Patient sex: M
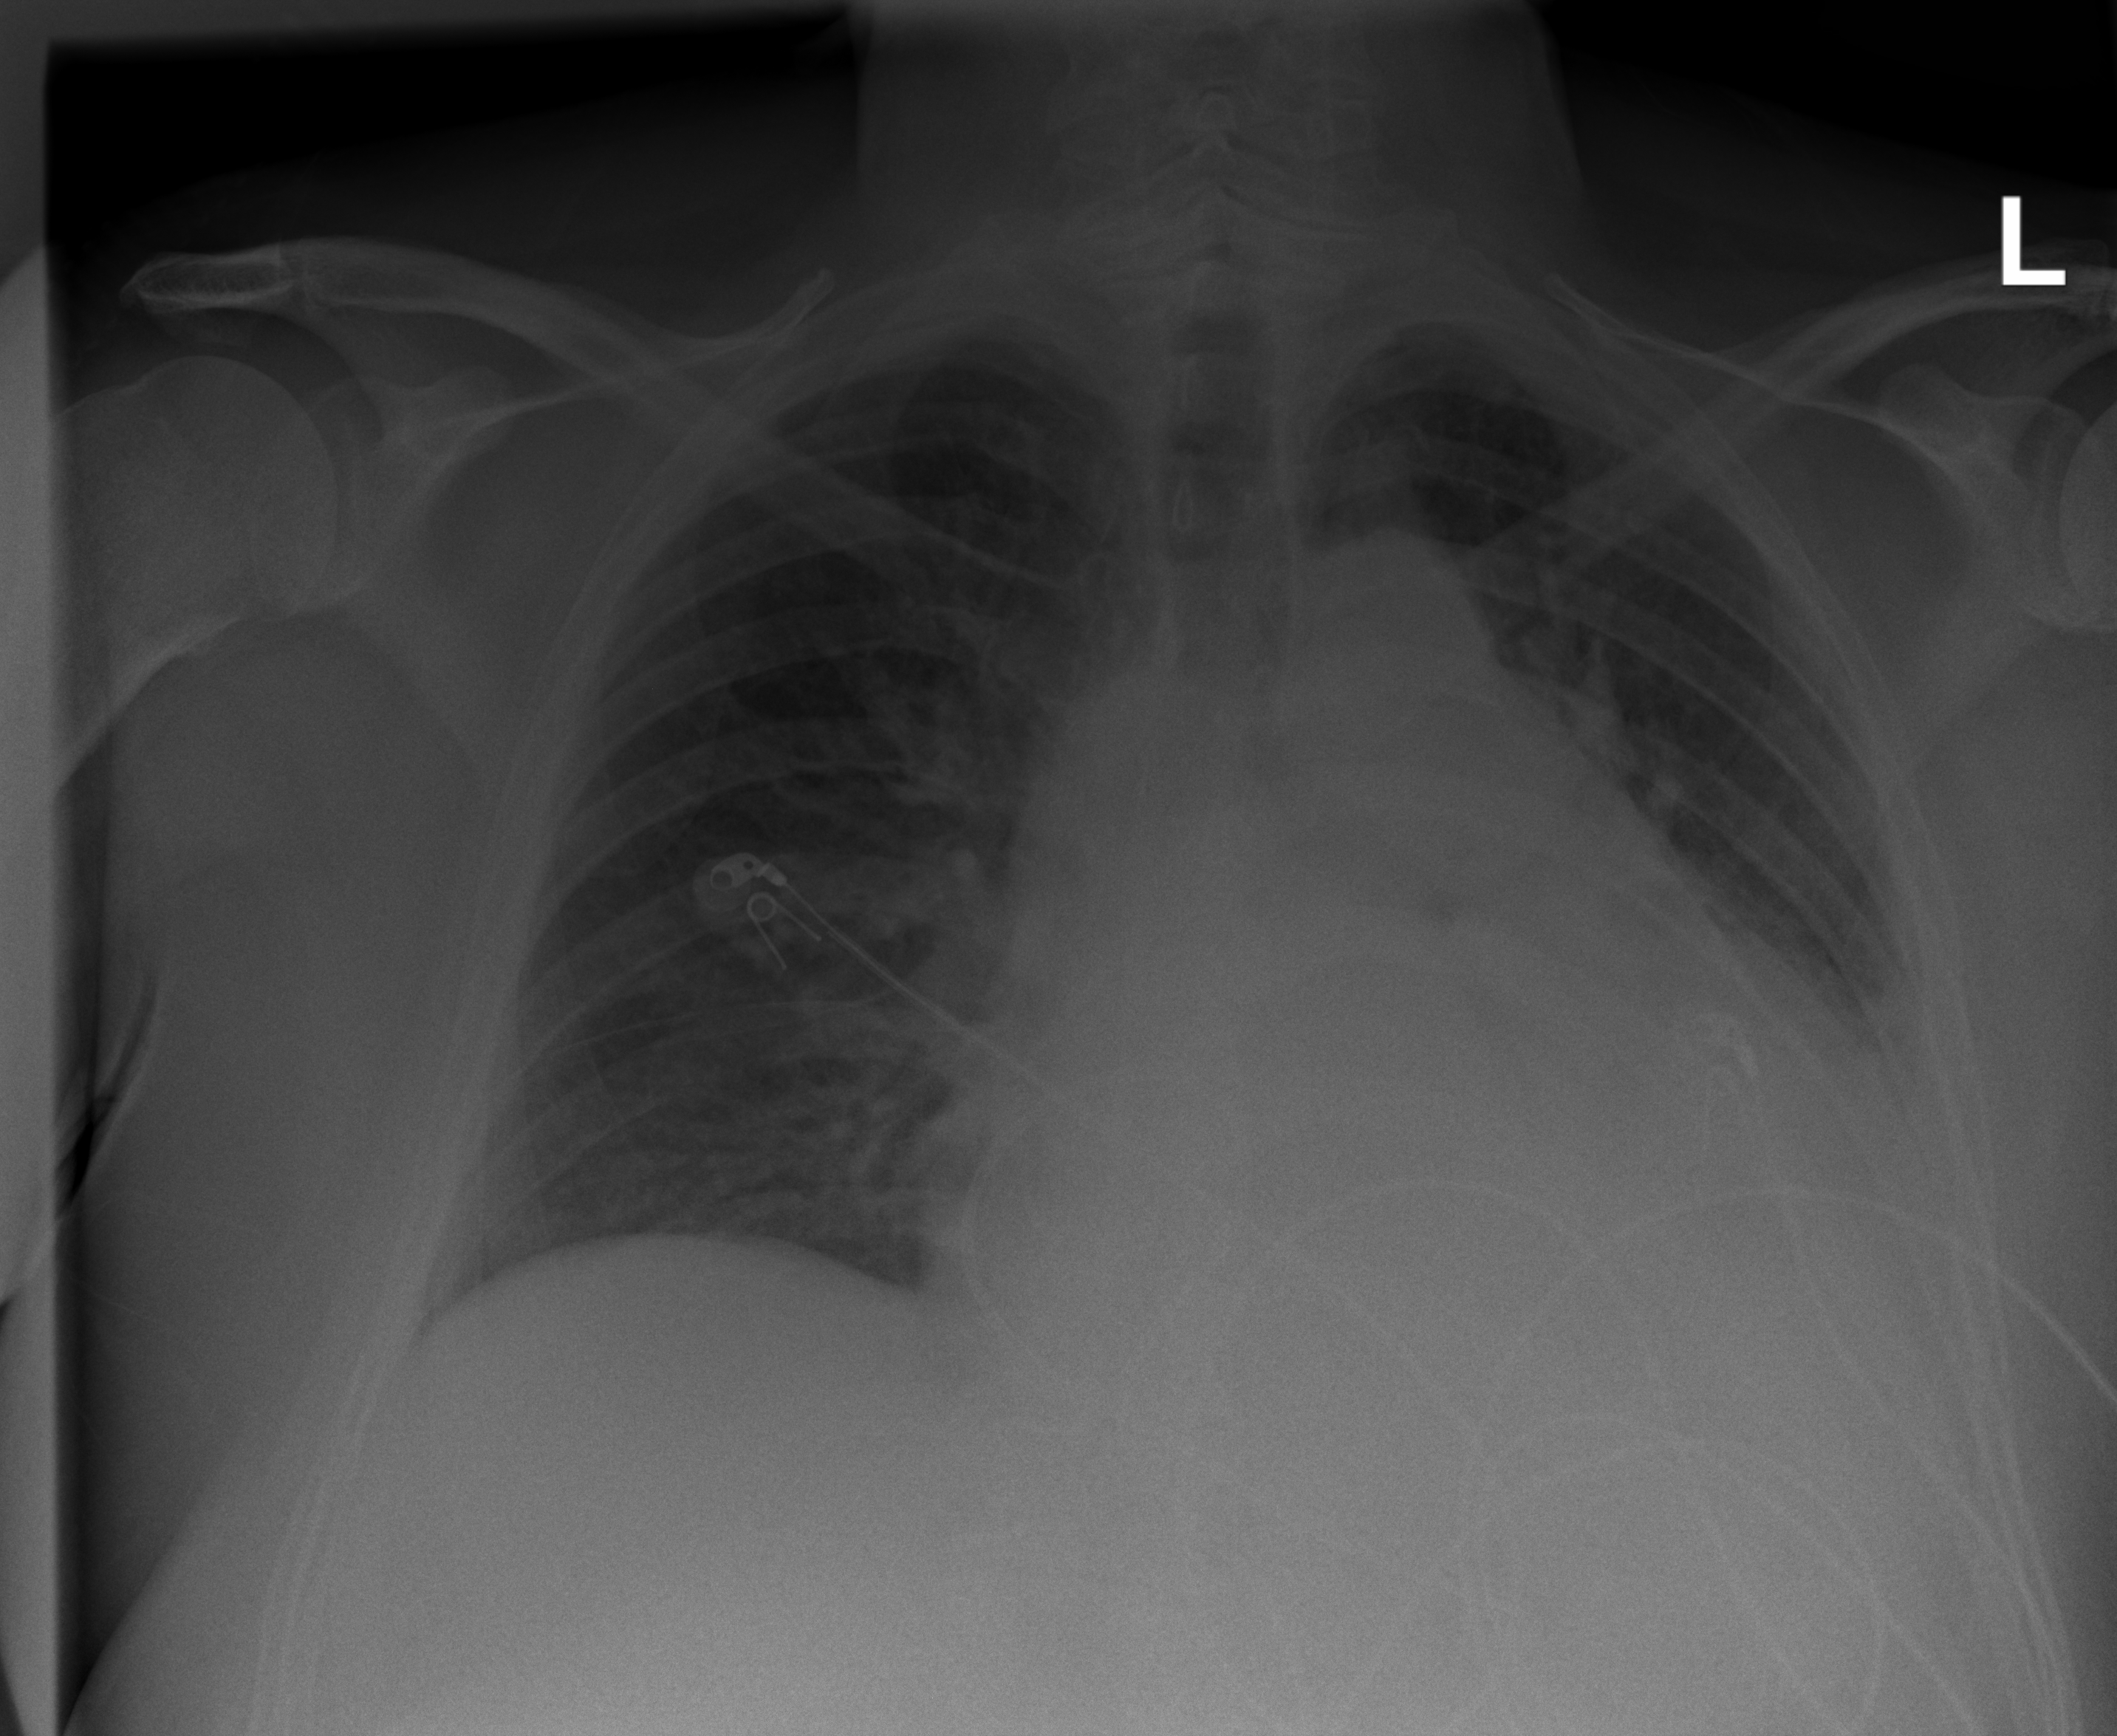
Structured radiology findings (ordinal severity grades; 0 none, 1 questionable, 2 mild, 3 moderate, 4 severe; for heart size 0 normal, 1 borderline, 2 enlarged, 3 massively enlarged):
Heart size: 3
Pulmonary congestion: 2
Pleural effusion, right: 0
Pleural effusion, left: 2
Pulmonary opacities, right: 2
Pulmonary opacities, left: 2
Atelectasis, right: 0
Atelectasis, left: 2